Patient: sex F, age 65
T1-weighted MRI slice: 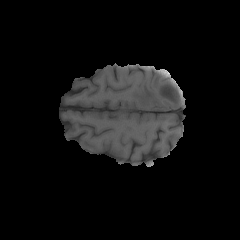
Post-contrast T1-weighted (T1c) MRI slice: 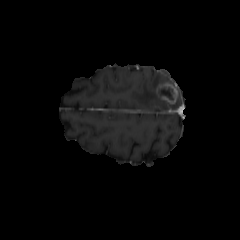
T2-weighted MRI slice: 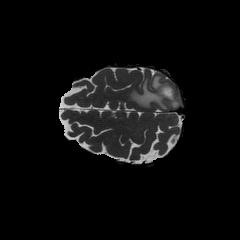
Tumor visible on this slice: yes
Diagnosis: Glioblastoma, IDH-wildtype
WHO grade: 4